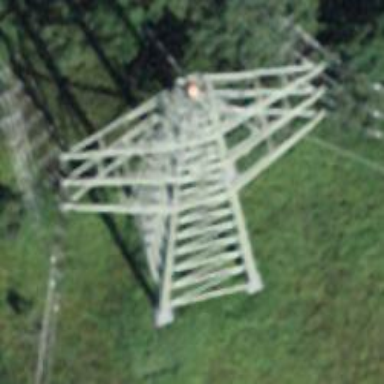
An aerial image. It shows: Power tower.